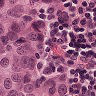
Metastatic tissue present: yes